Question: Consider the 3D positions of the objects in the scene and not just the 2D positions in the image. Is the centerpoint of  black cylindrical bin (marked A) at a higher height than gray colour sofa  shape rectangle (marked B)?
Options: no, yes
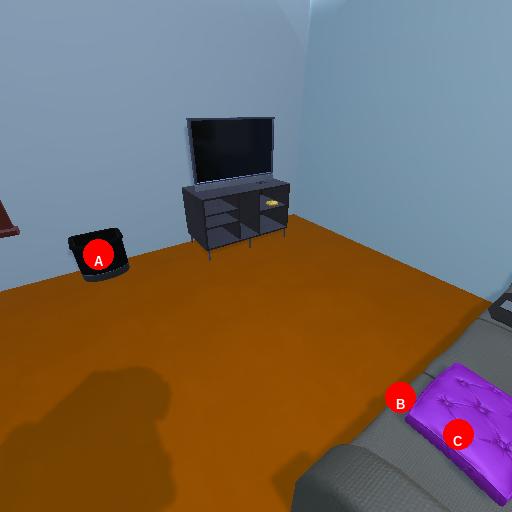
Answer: no